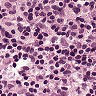
Metastatic tissue present: no